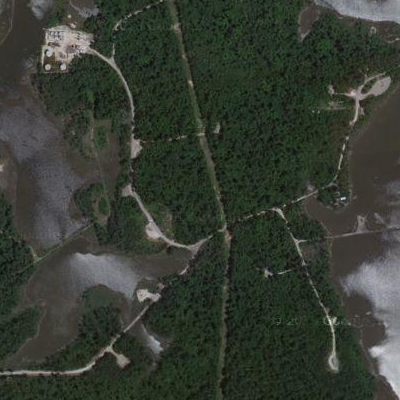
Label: Forest